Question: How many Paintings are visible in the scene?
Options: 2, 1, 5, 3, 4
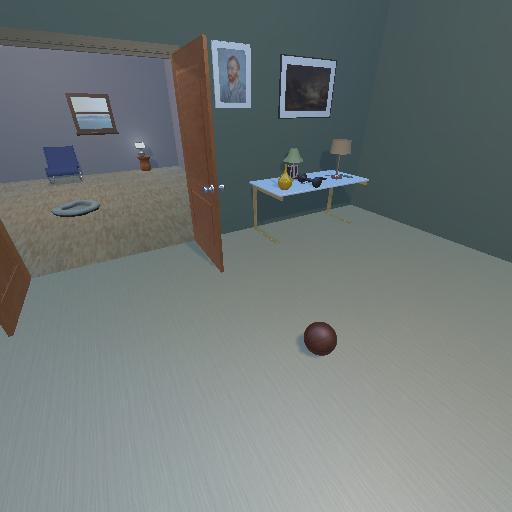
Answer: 2